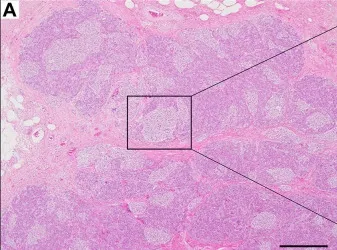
Hematoxylin & eosin staining of pancreas surgical specimen. Staining shows the increased density of Langerhans cells from the body through the tail of the pancreas Scale bars indicate 500 microm in.
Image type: pathology (h&e)